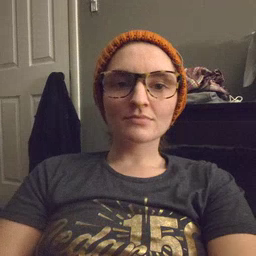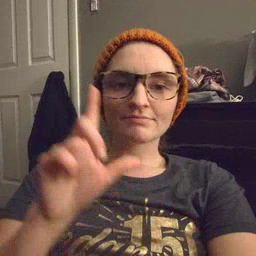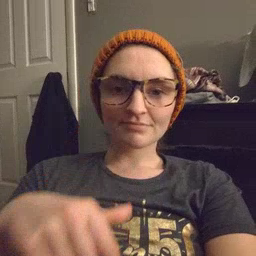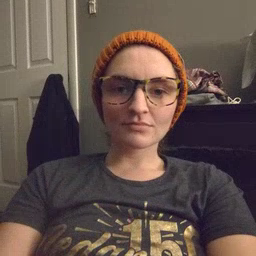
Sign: later